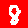
Digit: 8